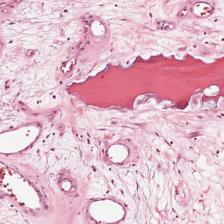
Label: Non-Viable-Tumor